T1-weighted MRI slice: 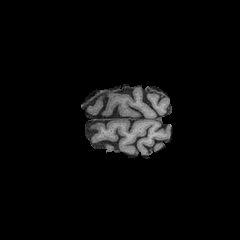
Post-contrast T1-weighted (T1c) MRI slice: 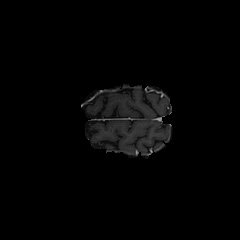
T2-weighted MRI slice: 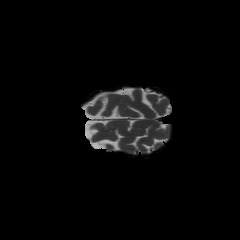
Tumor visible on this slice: no